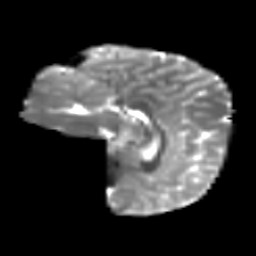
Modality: T2w
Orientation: sagittal
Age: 12
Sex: female
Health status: ill
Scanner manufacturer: ge
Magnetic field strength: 3 T
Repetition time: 6.752 s
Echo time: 0.079 s